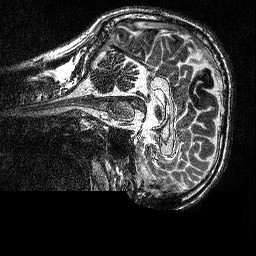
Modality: MP2RAGE
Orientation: sagittal
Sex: male
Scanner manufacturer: siemens
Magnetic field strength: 3 T
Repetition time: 5 s
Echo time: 0.00292 s